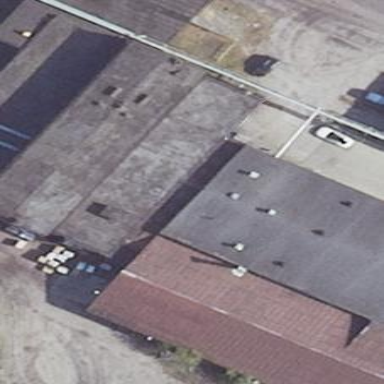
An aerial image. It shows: Industrial building situated in industrial area.